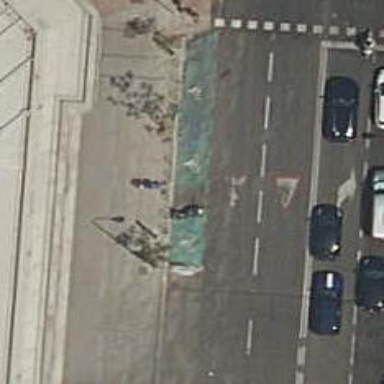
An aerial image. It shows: Motorcycle parking area.